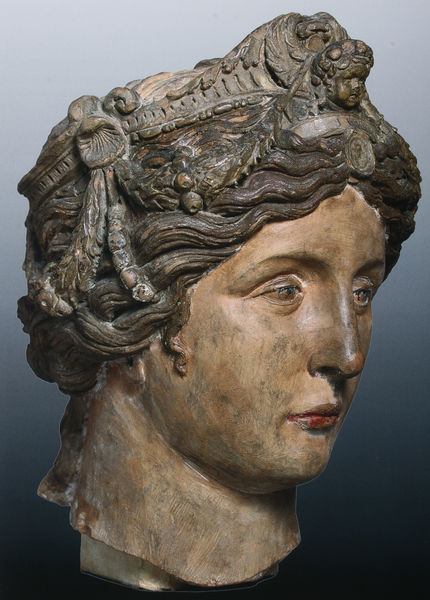
Titel: Madonnenkopf
Künstler: Andrea Riccio
Standort: Padua
Institution: Museo d'Arte Medioevale e Moderna
Schlagwörter: haut, kopf, braun, frau, frisur, haar, holz, hut, mund, nase, ohr, schmuck, blick, dame, rot, beige, hochformat, augen, gesicht, haarschmuck, inkarnat, stein, hals, portrait, porträt, auge, figur, haare, kind, girlande, augenbrauen, diadem, kinn, krone, lippe, lippen, locke, locken, perlen, keramik, skulptur, statue, ton, kopfbedeckung, farbig, seitlich, zöpfe, farbe, crown, feathers, red, face, female, hair, woman, zopf, büste, bronze, bemalt, foto, torso, beeren, koloriert, kranz, mythologie, rom, ranke, feather, antik, greek, mythology, roman, stone, head, medusa, child, eyes, muschel, gips, bänder, bust, kopfschmuck, turban, color, objekt, sculpture, römisch, ror, empress, rote lippen, antique, art, beauty, red lips, god, godess, lips, tiara, baby, colour, paint, nachbildung, shell, carving, stiurn, painted, greece, limestone, beads, seraphim, cherubim, coif, portrait bust, bodyless, craving, tendrils, aquiline, cuper